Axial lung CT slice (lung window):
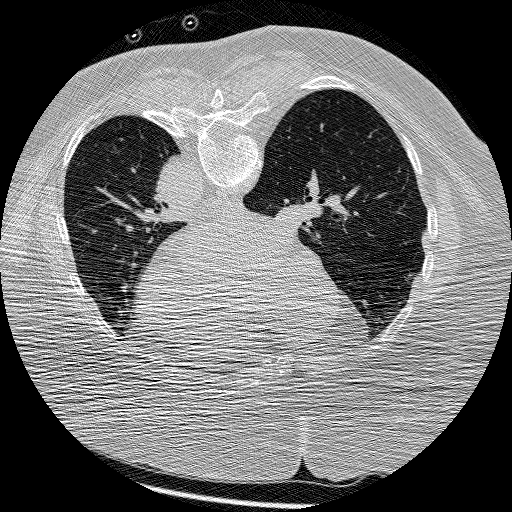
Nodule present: no